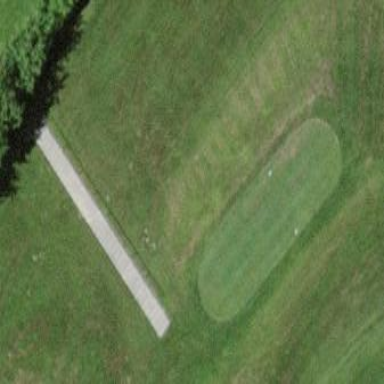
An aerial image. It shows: Grassy area designated as golf tee.